Question: An extension of my previous calculators, its now time to look at the onChange or addEventListener functions to run my code without using the submit buttons.
I am having a hard time trying to figure out how I can have the event fire once either the 'H' or 'Extra Room Factor' fields have been changed. I only want the row that is being edited / changed to fire the event, not the entire table. I am trying to figure out how I can 'find' which row / cell is calling the function and then use it in the script to get the other values required.
The script uses JSON to get data which determines how the table is set out.
The code should get the values from L, W and H and multiply them together. It should then multiply the Extra Room Factor and write the result into the 'Total Room M3' field.
(No Rep to post images)
Uh, I have all my code in a fiddle but the current code relies on JSON to get the details. I can't post the fiddle link due to low rep!
'jsfiddle'<URL>
<URL>
Thanks!
'''
function init() {
var url = "http://localhost/javascript/comcool/working/data.json";
var request = new XMLHttpRequest();
request.open("GET", url);
request.send(null);
request.onload = function () {
if (request.status === 200) {
result = JSON.parse(request.responseText);
drawMainTable();
drawTable2();
drawTable3();
}
rooms = result.numberOfRooms;
};
}
function drawMainTable() {
var div = document.getElementById("calc");
var drawTable = document.createElement("table");
drawTable.id = "calcTable";
drawTable.className = "tg";
div.appendChild(drawTable);
var table = document.getElementById("calcTable");
//Draw Location Field
for ( var i = 0; i < result.locations.length ; i++ ) {
if ( result.locations[i].name !== null) {
var locations = document.getElementById("location");
var option = document.createElement("option");
option.value = result.locations[i].name;
option.text = result.locations[i].name;
locations.appendChild(option);
}
}
//Create Head Elements
for ( var i = 0; i < result.titles.length; i++ ) {
var createHead = document.createElement("th");
createHead.innerHTML = result.titles[i].name;
table.appendChild(createHead);
}
//Create Row Elements
for ( var i = 0; i < result.numberOfRooms ; i++ ) {
var row = table.insertRow(-1);
var cell1 = row.insertCell(0);
var roomInput = document.createElement("input");
roomInput.type = "text";
roomInput.id = "R" + i + "Name";
cell1.appendChild(roomInput);
var cell2 = row.insertCell(1);
var lInput = document.createElement("input");
lInput.type = "number";
lInput.id = "R" + i + "L";
lInput.className = "smallInput";
cell2.appendChild(lInput);
var cell3 = row.insertCell(2);
var wInput = document.createElement("input");
wInput.type = "number";
wInput.id = "R" + i + "W";
wInput.className = "smallInput";
cell3.appendChild(wInput);
var cell4 = row.insertCell(3);
var hInput = document.createElement("input");
hInput.type = "number";
hInput.id = "R" + i + "H";
hInput.onchange = calculateRoomM3;
hInput.className = "smallInput";
cell4.appendChild(hInput);
var cell5 = row.insertCell(4);
var extraRoomFactorInput = document.createElement("input");
extraRoomFactorInput.type = "number";
extraRoomFactorInput.id = "R" + i + "Factor";
extraRoomFactorInput.value = "1.0";
extraRoomFactorInput.step = "0.1";
extraRoomFactorInput.min = "1.0";
extraRoomFactorInput.max = "1.3";
cell5.appendChild(extraRoomFactorInput);
var cell6 = row.insertCell(5);
var m3Output = document.createElement("output");
m3Output.id = "R" + i + "M3Total";
cell6.appendChild(m3Output);
var cell7 = row.insertCell(6);
var suggDia = document.createElement("output");
suggDia.id = "R" + i + "Dia";
cell7.appendChild(suggDia);
var cell8 = row.insertCell(7);
var outSize = document.createElement("select");
outSize.id = "R" + i + "OutletSize";
cell8.appendChild(outSize);
for ( var x = 0; x < result.ductInfo.length ; x++ ) {
if ( result.ductInfo[x].ventSize != "nil") {
var option = document.createElement("option");
option.value = result.ductInfo[x].ventSize;
option.text = result.ductInfo[x].ventSize;
outSize.appendChild(option);
}
}
var cell9 = row.insertCell(8);
var ductDia = document.createElement("output");
ductDia.id = "R" + i + "DuctSize";
cell9.appendChild(ductDia);
}
}
function drawTable2() {
var p = document.getElementById("total");
var table = document.createElement("Table");
table.id = "totalTable";
table.className = "tg";
p.appendChild(table);
var tableBody = document.createElement('tbody');
table.appendChild(tableBody);
for (var i = 0; i < 3; i++){
var tr = document.createElement('TR');
var outputBox = document.createElement("output");
var inputBox = document.createElement("input");
tableBody.appendChild(tr);
var td = document.createElement('TD');
if ( i === 0 ) {
td.appendChild(document.createTextNode("Total M3 All Rooms:"));
} else if ( i == 1 ) {
td.appendChild(document.createTextNode("Extra House Heat Load:"));
} else if ( i == 2 ) {
td.appendChild(document.createTextNode("Total System m3 Required:"));
}
tr.appendChild(td);
var td = document.createElement('TD');
if ( i === 0 ) {
outputBox.id = "HouseM3Total";
td.appendChild(outputBox);
} else if ( i == 1 ) {
inputBox.type = "number";
inputBox.id = "HouseHeatLoad";
inputBox.value = "1.0";
inputBox.step = "0.1";
inputBox.min = "1.0";
inputBox.max = "1.3";
td.appendChild(inputBox);
} else if ( i == 2 ) {
outputBox.id = "HouseAdjustM3Total";
td.appendChild(outputBox);
}
tr.appendChild(td);
}
}
function drawTable3() {
var div = document.getElementById("dropper");
//create table
var drawTable = document.createElement("table");
drawTable.id = "dropperTable";
drawTable.className = "tg";
div.appendChild(drawTable);
var table = document.getElementById("dropperTable");
//Create Head Elements
for ( var i = 0; i < 3; i++ ) {
var createHead = document.createElement("th");
if ( i === 0) {
createHead.innerHTML = "";
} else if ( i === 1) {
createHead.innerHTML = "Dropper Duct Size";
} else if ( i === 2) {
createHead.innerHTML = "Dropper Duct Capacity";
}
table.appendChild(createHead);
}
for ( var i = 0; i < 6 ; i++ ) {
var rowCount = table.rows.length;
var row = table.insertRow(rowCount);
var cell1 = row.insertCell(0);
var dropperName = document.createElement("output");
dropperName.innerHTML = "Dropper Duct Side " + [i + 1];
cell1.appendChild(dropperName);
var cell2 = row.insertCell(1);
var dropperInput = document.createElement("input");
dropperInput.type = "number";
dropperInput.id = "D" + [i] + "Size";
cell2.appendChild(dropperInput);
var cell3 = row.insertCell(2);
var dropperOutput = document.createElement("output");
dropperOutput.id = "D" + [i] + "Capacity";
cell3.appendChild(dropperOutput);
}
var rowCount = table.rows.length;
var row = table.insertRow(rowCount);
var cell1 = row.insertCell(0);
var designCapacity = document.createElement("output");
designCapacity.colSpan = "2";
designCapacity.innerHTML = "Design Dropper Capacity";
cell1.colSpan = "2";
cell1.appendChild(designCapacity);
var cell2 = row.insertCell(1);
var DTotalCapacity = document.createElement("output");
DTotalCapacity.id = "DTotalCapacity";
cell2.appendChild(DTotalCapacity);
var rowCount = table.rows.length;
var row = table.insertRow(rowCount);
var cell1 = row.insertCell(0);
var modelCapacity = document.createElement("output");
modelCapacity.innerHTML = "Model Dropper Capacity";
cell1.colSpan = "2";
cell1.appendChild(modelCapacity);
var cell2 = row.insertCell(1);
var dropperCapacityUnit = document.createElement("output");
dropperCapacityUnit.id = "dropperCapacityUnit";
cell2.appendChild(dropperCapacityUnit);
var rowCount = table.rows.length;
var row = table.insertRow(rowCount);
var cell1 = row.insertCell(0);
var modelSelect = document.createElement("output");
modelSelect.innerHTML = "Model Selection";
cell1.colSpan = "2";
cell1.appendChild(modelSelect);
var cell2 = row.insertCell(1);
var model = document.createElement("output");
model.id = "model";
cell2.appendChild(model);
}
function startCalculate() {
getLocationValue = 0;
totalHouseM3 = 0;
findLocation();
calculateTotalM3();
calculateDuctDia();
findUnitSpecs();
return;
}
function dropperCalculate() {
calculateDropperDia();
finalUnitCalc();
}
function replaceWithDropdownModel( id , valueList ){
var element = document.getElementById( id );
var dropdown = document.createElement("select"),
value = element.value,
option;
dropdown.id = id;
for( var i = 0 ; i < valueList.length ; i++ ){
option = document.createElement("option");
option.text = valueList[i];
option.value = valueList[i];
if( option.value == value){
option.selected = true;
}
dropdown.options.add(option);
}
element.parentNode.replaceChild( dropdown , element );
}
function findLocation() {
var getLocationFactor = document.getElementById("location").value;
for ( var i = 0 ; i < result.locations.length ; i++) {
if (result.locations[i].name === getLocationFactor) {
getLocationValue = result.locations[i].factor;
}
}
}
function calculateTotalM3() {
for ( var i = 0; i < rooms ; i++ ) {
var roomL = document.getElementById("R" + i + "L").value,
roomW = document.getElementById("R" + i + "W").value,
roomH = document.getElementById("R" + i + "H").value,
roomFactor = document.getElementById("R" + i + "Factor").value,
ductDia = document.getElementById("R" + i + "Dia"),
calcM3 = Math.round((roomL * roomW * roomH) * roomFactor);
var outputRoomM3 = document.getElementById("R" + i + "M3Total");
outputRoomM3.innerHTML = calcM3;
totalHouseM3 = totalHouseM3 + calcM3;
var inputHouseHeatLoad = document.getElementById("HouseHeatLoad").value;
var outputHouseM3 = document.getElementById("HouseM3Total");
outputHouseM3.innerHTML = totalHouseM3 + " m3";
for ( var x = 0; x < result.ductInfo.length; x++) {
if (calcM3 >= result.ductInfo[x].roomDuctSizeLoc1 && calcM3 <= result.ductInfo[x + 1].roomDuctSizeLoc1 && getLocationValue === 1) {
ductDia.innerHTML = result.ductInfo[x].ductSize;
} else if (calcM3 >= result.ductInfo[x].roomDuctSizeLoc2 && calcM3 <= result.ductInfo[x + 1].roomDuctSizeLoc2 && getLocationValue === 2) {
ductDia.innerHTML = result.ductInfo[x].ductSize;
} else if (calcM3 >= result.ductInfo[x].roomDuctSizeLoc3 && calcM3 <= result.ductInfo[x + 1].roomDuctSizeLoc3 && getLocationValue === 3) {
ductDia.innerHTML = result.ductInfo[x].ductSize;
} else if (calcM3 >= result.ductInfo[x].roomDuctSizeLoc4 && calcM3 <= result.ductInfo[x + 1].roomDuctSizeLoc4 && getLocationValue === 4) {
ductDia.innerHTML = result.ductInfo[x].ductSize;
} else if (calcM3 >= result.ductInfo[x].roomDuctSizeLoc5 && calcM3 <= result.ductInfo[x + 1].roomDuctSizeLoc5 && getLocationValue === 5) {
ductDia.innerHTML = result.ductInfo[x].ductSize;
}
}
}
var totalHouseM32 = Math.round(totalHouseM3 * inputHouseHeatLoad);
var outputAdjHouseM3 = document.getElementById("HouseAdjustM3Total");
outputAdjHouseM3.innerHTML = totalHouseM32 + " m3";
}
function calculateDuctDia() {
for ( var i = 0; i < rooms ; i++ ) {
var outletSize = document.getElementById("R" + [i] + "OutletSize").value;
var outputDuctSize = document.getElementById("R" + [i] + "DuctSize");
var diaResult;
for ( var x = 0; x < result.ductInfo.length ; x++) {
if (result.ductInfo[x].ventSize == outletSize) {
diaResult = result.ductInfo[x].ventSize;
}
}
outputDuctSize.innerHTML = diaResult;
}
}
function findUnitSpecs() {
unitArray = [];
for ( var x = 0 ; x < result.modelFinder.length; x++) {
if (totalHouseM3 <= result.modelFinder[x].location1Capacity && getLocationValue === 1) {
unitArray.push(result.modelFinder[x].model);
} else if (totalHouseM3 <= result.modelFinder[x].location2Capacity && getLocationValue === 2) {
unitArray.push(result.modelFinder[x].model);
} else if (totalHouseM3 <= result.modelFinder[x].location3Capacity && getLocationValue === 3) {
unitArray.push(result.modelFinder[x].model);
} else if (totalHouseM3 <= result.modelFinder[x].location4Capacity && getLocationValue === 4) {
unitArray.push(result.modelFinder[x].model);
} else if (totalHouseM3 <= result.modelFinder[x].location5Capacity && getLocationValue === 5) {
unitArray.push(result.modelFinder[x].model);
}
replaceWithDropdownModel( "model" , unitArray);
}
return [
unitArray
];
}
function calculateDropperDia() {
totalDropperCapacity = 0;
dropperSides = 6;
for ( var i = 0; i < dropperSides ; i++ ) {
var dropperSize = document.getElementById("D" + i + "Size").value,
outputDropperCapacity = document.getElementById("D" + i + "Capacity");
var dropperResult;
for ( var x = 0; x < result.ductInfo.length ; x++) {
if (result.ductInfo[x].ductSize == dropperSize) {
dropperResult = result.ductInfo[x].dropperCapacity;
} else if (dropperSize > 551) {
dropperResult = "Size Does Not Exist";
}
}
outputDropperCapacity.innerHTML = dropperResult;
var dropperCapacityElement = document.getElementById("DTotalCapacity");
totalDropperCapacity = totalDropperCapacity + dropperResult;
dropperCapacityElement.innerHTML = totalDropperCapacity;
}
}
function finalUnitCalc() {
var selectedUnit = document.getElementById("model").value,
dropperCapacityUnit = document.getElementById("dropperCapacityUnit");
for ( var i = 0 ; i < result.modelFinder.length ; i++) {
if (selectedUnit === result.modelFinder[i].model) {
dropperCapacityUnit.innerHTML = result.modelFinder[i].dropperCapacity;
}
}
}
window.onload = init;
function calculateRoomM3() {
// iterate through all current rows and get the values of each, save it as a variable in each and then calculate
//
var table = document.getElementById("calcTable");
var rowCount = table.rows[0].cells[1].childNodes[0].value;
console.log(rowCount);
// var roomL =
// roomW =
// roomH =
// roomFactor =
// roomTotal =
// var thisID = document.getElementById(thisID).value,
//thisW = document.getElementById(thisW).value,
//thisL = document.getElementById(thisL).value,
//thisFactor = document.getElementById(thisFactor).value,
//thisTotal = document.getElementById(thisTotal);
//var roomM3 = Math.round((thisL * thisW * thisID)) * thisFactor;
//thisTotal.innerHTML = roomM3;
//console.log(thisID);
//console.log(thisW);
//console.log(thisL);
//console.log(roomM3);
}
'''
'''
#calc{
width: 850px;
margin-bottom: 1em;
}
div {
border: 1px solid white;
}
#dropper {
width: 400px;
position: absolute;
margin-left: 875px;
}
#total {
clear: both;
}
#button2 {
position:absolute;
margin-left: 875px;
margin-top: -250px;
}
h1 {
text-align: center;
}
p {
text-align: center;
}
input {
text-align: center;
}
.tg {
border-collapse:collapse;
border-spacing:0;
text-align: center;
}
.tg td{
font-family:Arial, sans-serif;
font-size:14px;
font-weight:normal;
padding:10px 5px;
border-style:solid;
border-width:1px;
overflow:hidden;
word-break:normal;
text-align: center;
}
.tg th{
font-family:Arial, sans-serif;
font-size:14px;
font-weight:normal;
padding:10px 5px;
border-style:solid;
border-width:1px;
overflow:hidden;
word-break:normal;
text-align: center;
vertical-align: top;
}
.tg .tg-s6z2{
text-align:center
}
.smallInput {
width: 50px;
text-align: center;
}
.factors {
text-align: center;
width: 80px;
}
.factors2 {
text-align: center;
width: 150px;
}
.tg2 {
border-top-style: none;
border-right-style: none;
border-bottom-style: none;
border-left-style: none;
border-top-color: #FFF;
border-right-color: #FFF;
border-bottom-color: #FFF;
border-left-color: #FFF;
}
'''
'''
<!DOCTYPE html>
<html>
<head>
<title>Calculator</title>
<link href="style.css" rel="stylesheet" type="text/css">
<script src="ComCool.js" type="text/javascript"></script>
<meta charset="utf-8">
</head>
<body>
<form>
<div id="dropper">
<h1>Dropper Duct Calculator</h1><br>
<br>
</div>
<div id="calc">
<h1>Calculator</h1>
<p>Location: <select id="location">
</select></p>
</div>
</form>
<div id="total"></div>
<br/>
<div id="button2">
<input onclick="startCalculate()" type="button" value=
"1. Calculate M3, Diameter (Suggested and Actual)">
<br/></br>
<input onclick="dropperCalculate()" type="button" value=
"2. Calculate Dropper"><br>
</div>
<br>
</body>
</html>
'''
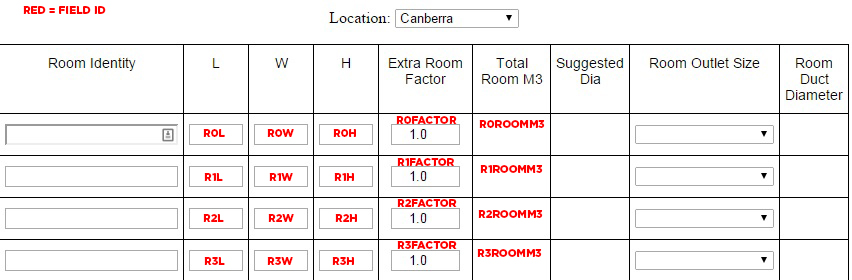
Answer: I solved this for now by getting the entire ID of the current cell the event runs from, then splicing to get the ID scheme that I have through the table.
'''
var str = this.id,
slice = str.slice(0,2),
roomL = slice + "L",
roomW = slice + "W",
roomH = slice + "H",
roomFactor = slice + "Factor",
roomTotal = slice + "M3Total",
roomDuctDia = slice + "Dia",
'''
Its a quick solve, but it works!